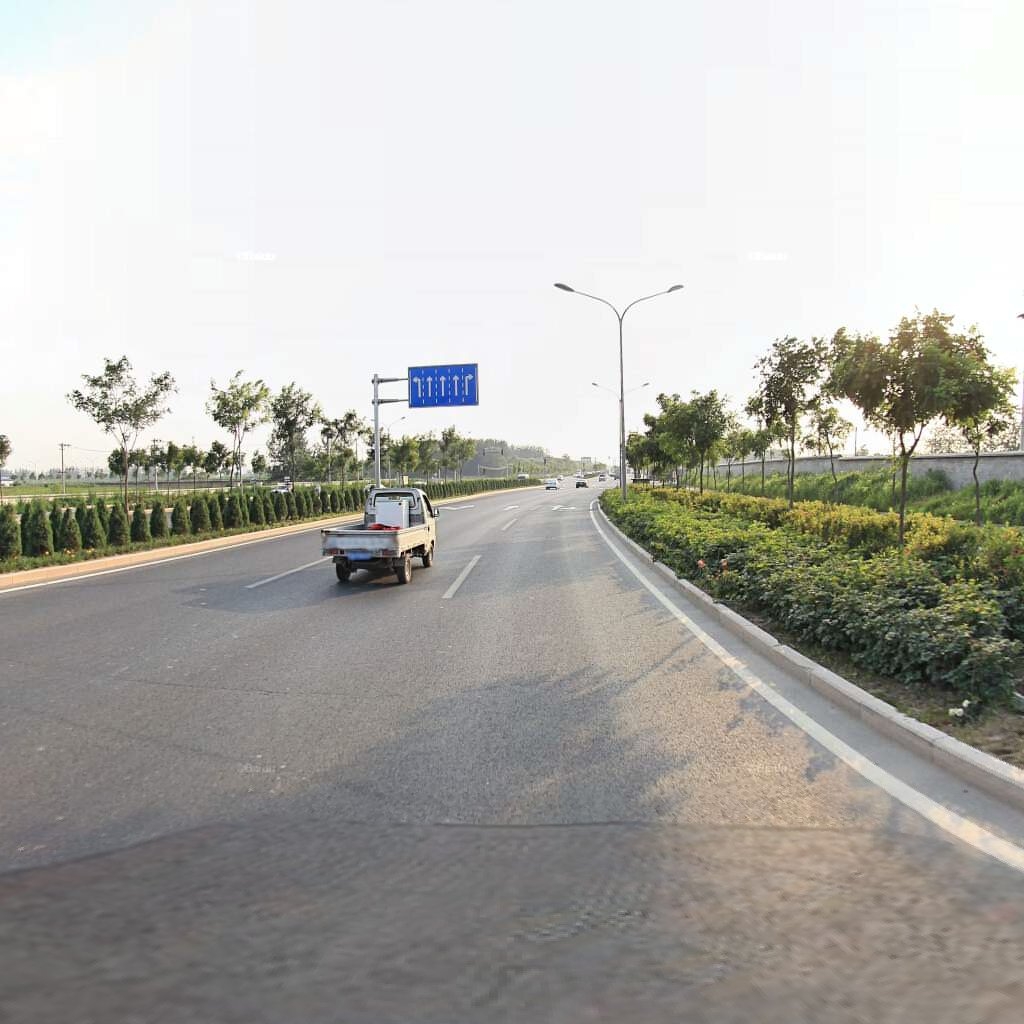
Region: Chaoyang
Road damage annotations: transverse crack